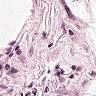
Metastatic tissue present: no